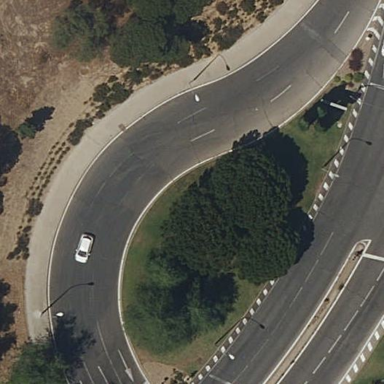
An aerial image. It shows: Kerb barrier.